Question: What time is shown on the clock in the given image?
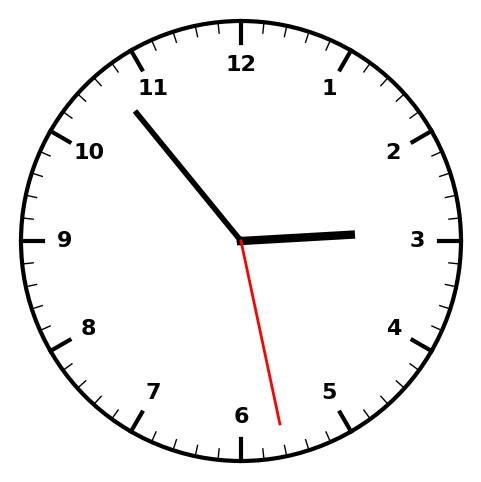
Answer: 02:53:28